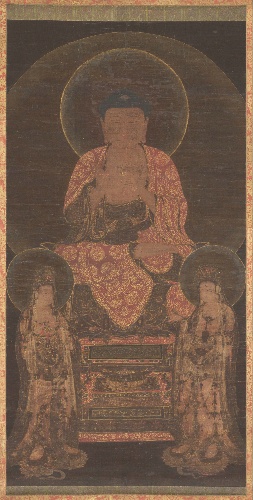
Title: 아미타삼존도  고려|阿彌陀三尊圖  高麗|Amitabha triad
Artist: Unidentified artist
Date: ca. 13th century
Object type: Hanging scroll
Classification: Paintings
Medium: Hanging scroll; ink, color and gold on silk
Culture: Korea
Period: Goryeo dynasty (918–1392)
Dimensions: Image: 45 1/4 x 23 1/4 in. (114.9 x 59.1 cm)
Overall with mounting: 83 1/4 x 31 1/2 in. (211.5 x 80 cm)
Overall with knobs: 83 1/4 x 34 in. (211.5 x 86.4 cm)
Department: Asian Art
Credit line: Rogers Fund, 1930
Accession year: 1930
Repository: Metropolitan Museum of Art, New York, NY
Tags: Buddhism|Buddha|Avalokiteshvara|Bodhisattvas